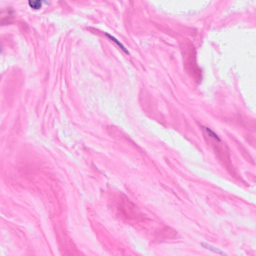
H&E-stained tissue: Breast